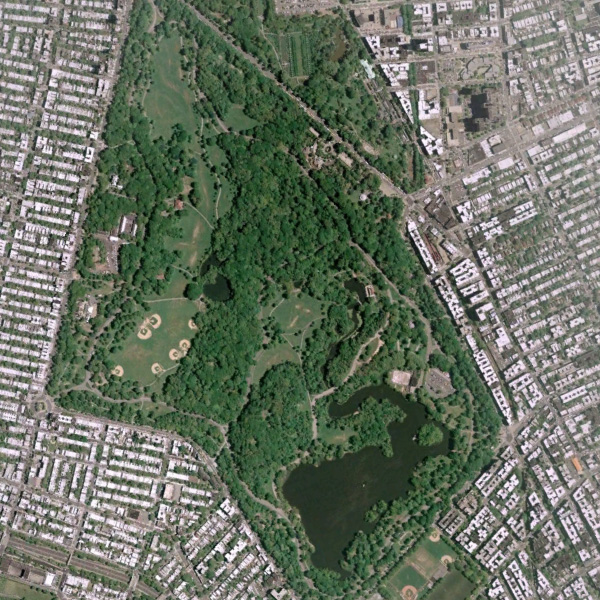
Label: Park